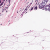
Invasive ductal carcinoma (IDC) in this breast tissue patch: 0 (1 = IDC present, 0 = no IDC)